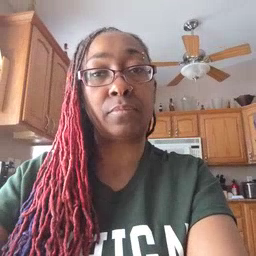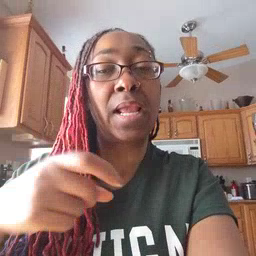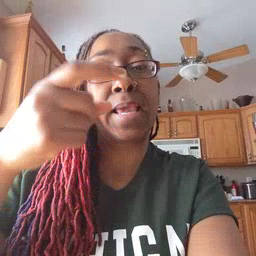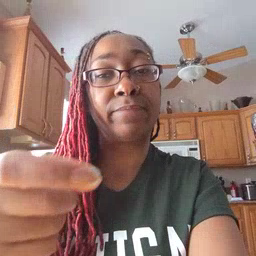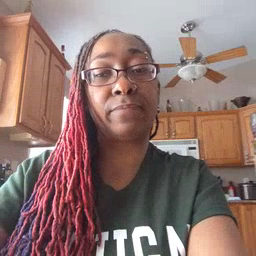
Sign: gift